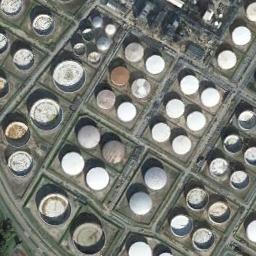
Label: storage tanks